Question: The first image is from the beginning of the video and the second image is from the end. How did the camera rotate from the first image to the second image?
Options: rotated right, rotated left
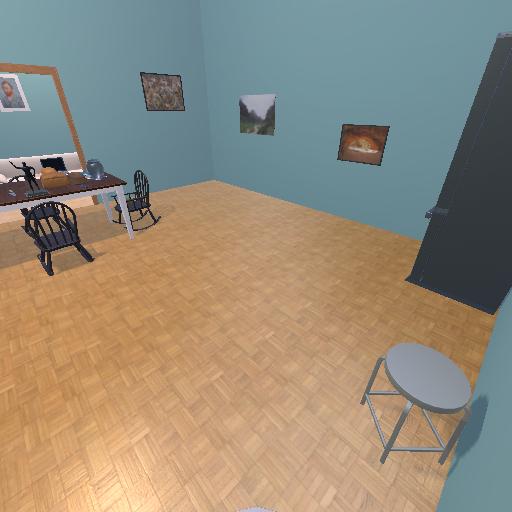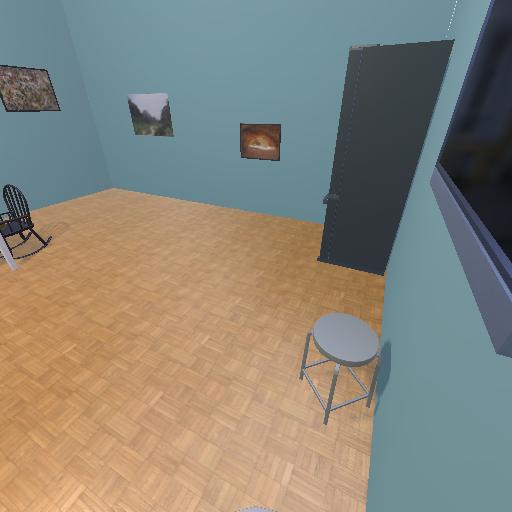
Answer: rotated right